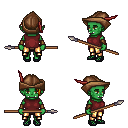
a pixel art fantasy rpg character, female body template, orc, green skin, maroon sleeveless shirt, gold greaves, blonde long mohawk hairstyle, leather cap, cloth bracers, ghillies, spear, four views (front, back, left, right), 2x2 character sprite sheet, small pixel art, hard edges, no anti-aliasing